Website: macys
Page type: billing-address
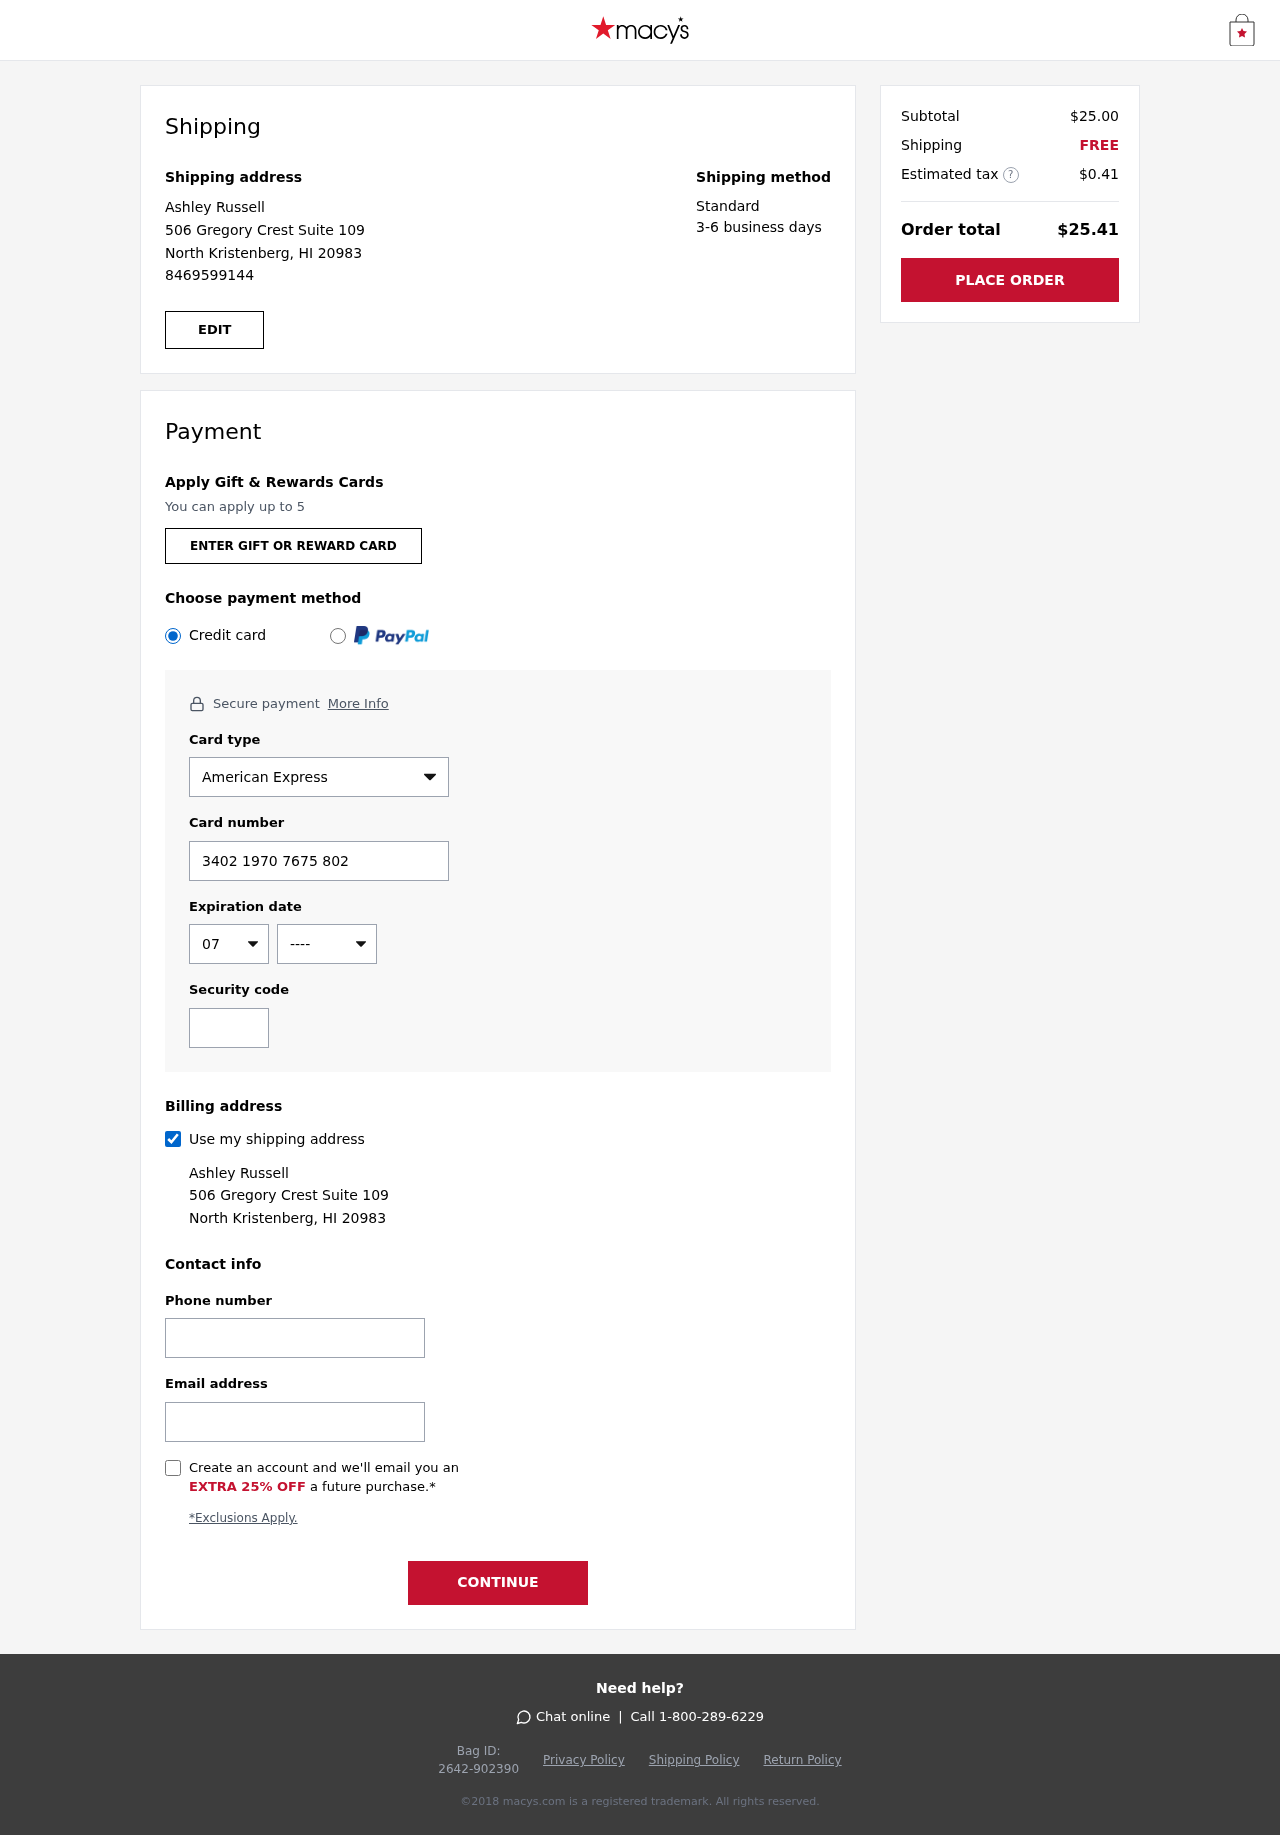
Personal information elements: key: PII_CARD_CVV
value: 7849
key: PII_CARD_EXPIRY_MONTH
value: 07
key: PII_CARD_EXPIRY_YEAR
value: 30
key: PII_CARD_NUMBER
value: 3402 1970 7675 802
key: PII_CARD_TYPE
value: American Express
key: PII_EMAIL
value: ashley_russell@hotmail.com
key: PII_FULLNAME
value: Ashley Russell
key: PII_PHONE
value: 8469599144
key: PII_STREET
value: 506 Gregory Crest Suite 109
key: PII_CITY_STATE_ZIP
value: North Kristenberg, HI 20983
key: PII_FIRSTNAME
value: Ashley
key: PII_LASTNAME
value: Russell
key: PII_FULLNAME2
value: Ashley Russell
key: PII_FULLNAME3
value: Ashley Russell
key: PII_FIRSTNAME2
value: Ashley
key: PII_FIRSTNAME3
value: Ashley
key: PII_LASTNAME2
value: Russell
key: PII_LASTNAME3
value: Russell
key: PII_FIRSTNAME_DERIVED
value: Ashley
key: PII_LASTNAME_DERIVED
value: Russell
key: PII_FULLNAME_DERIVED
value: Ashley Russell
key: PII_NAME_FULL_DERIVED
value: Ashley Russell
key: PII_PHONE2
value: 8469599144
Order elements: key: ORDER_SUBTOTAL
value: $25.00
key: ORDER_SHIPPING_COST
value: FREE
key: ORDER_TAX
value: $0.41
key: ORDER_TOTAL
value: $25.41